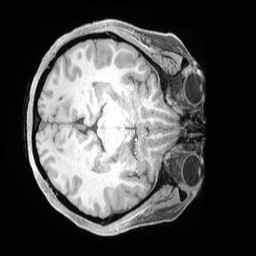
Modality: T1w
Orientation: axial
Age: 39
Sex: female
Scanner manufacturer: siemens
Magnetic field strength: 3 T
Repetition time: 2 s
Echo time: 0.00211 s